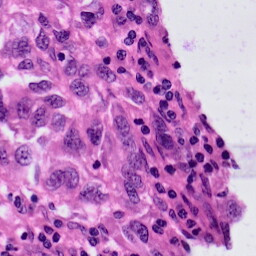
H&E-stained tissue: Skin